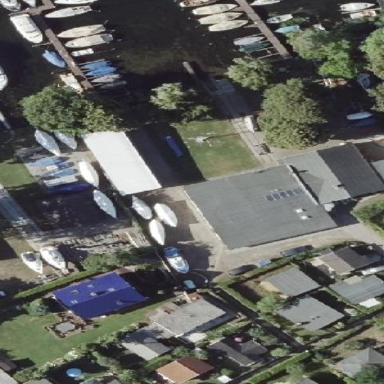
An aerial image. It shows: Boathouse.